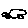
Label: car